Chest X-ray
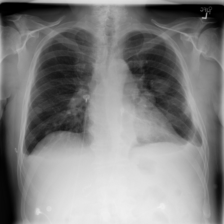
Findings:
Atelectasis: negative
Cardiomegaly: negative
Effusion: positive
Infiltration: positive
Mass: positive
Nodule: positive
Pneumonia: negative
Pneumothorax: negative
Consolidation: negative
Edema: negative
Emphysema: negative
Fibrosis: negative
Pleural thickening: negative
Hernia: negative